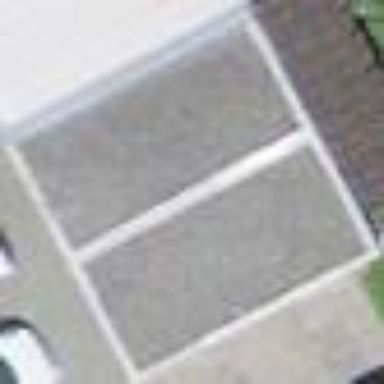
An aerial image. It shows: Garage building.